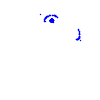
Particle: pion